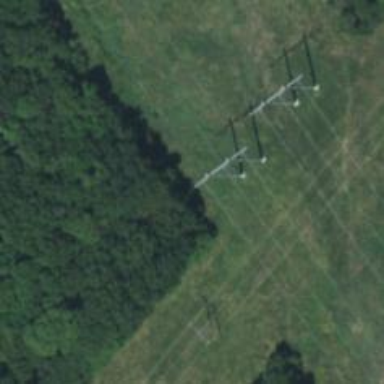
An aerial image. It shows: H-frame designed tower for power lines.